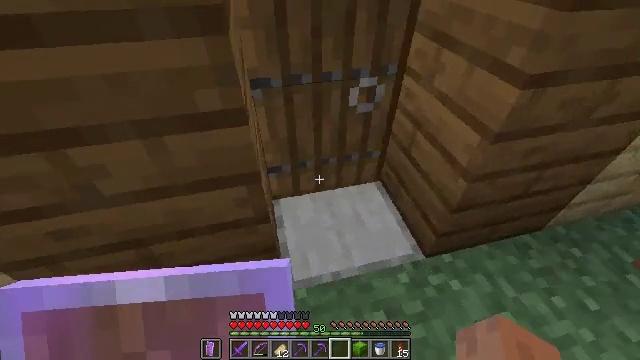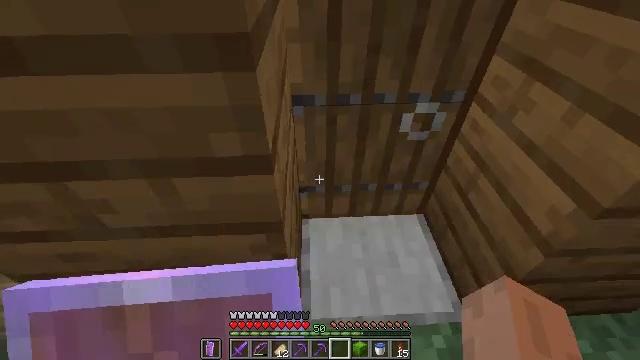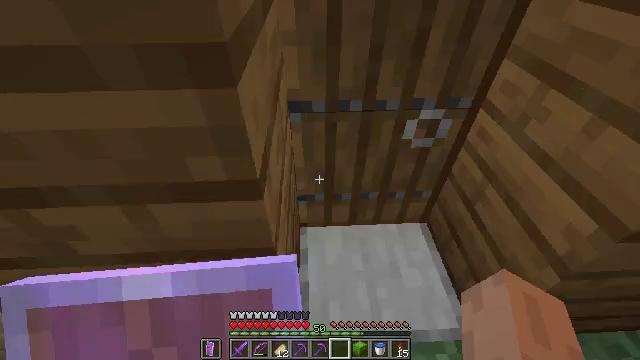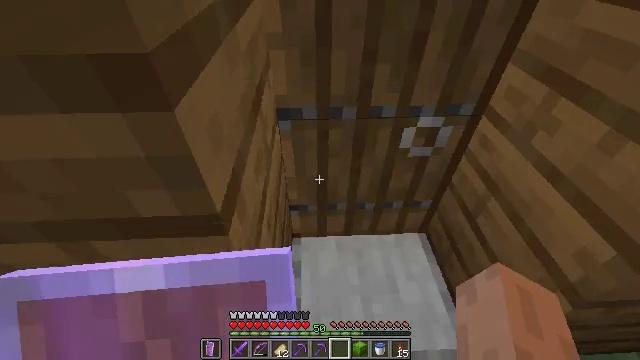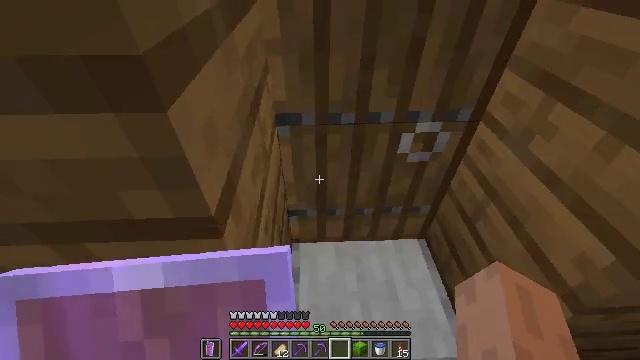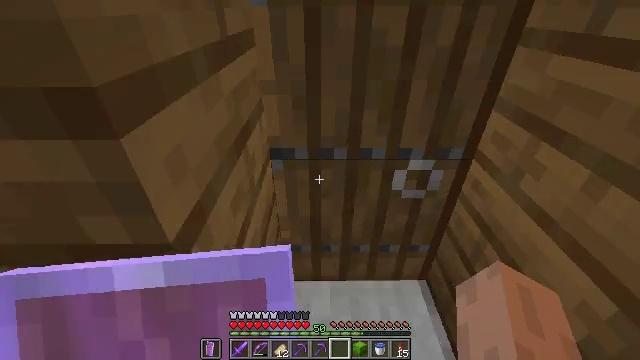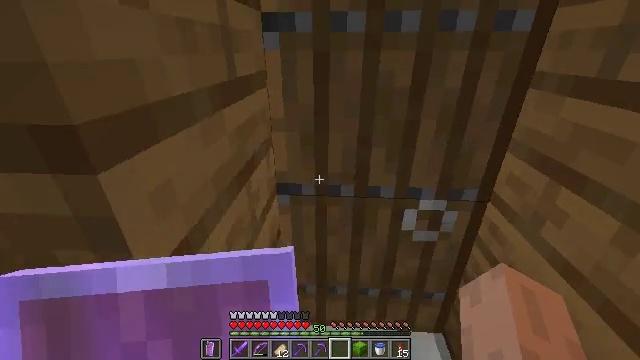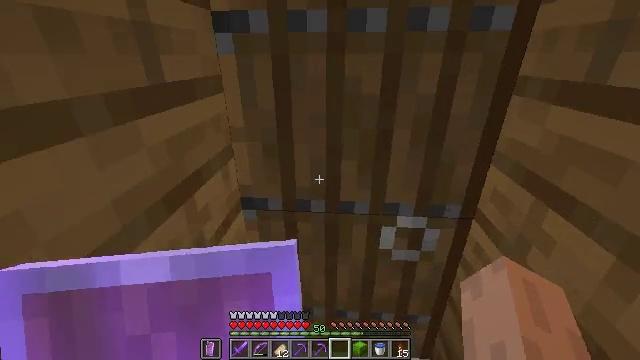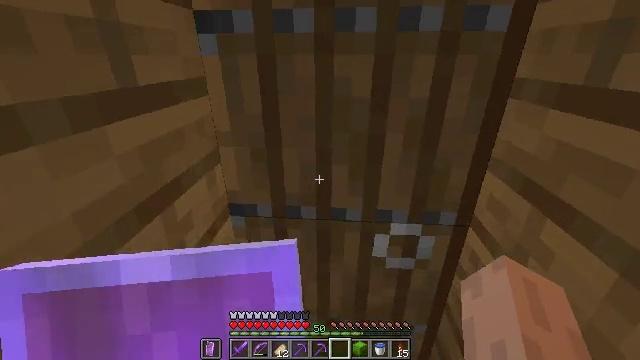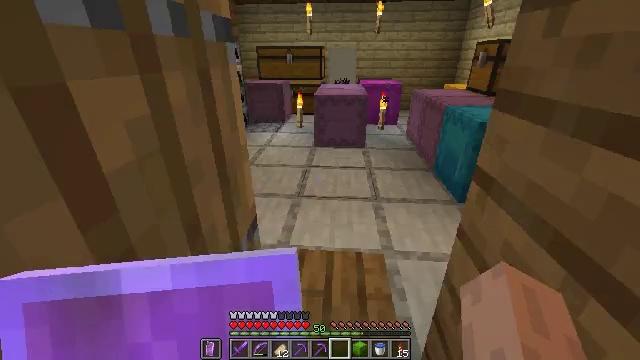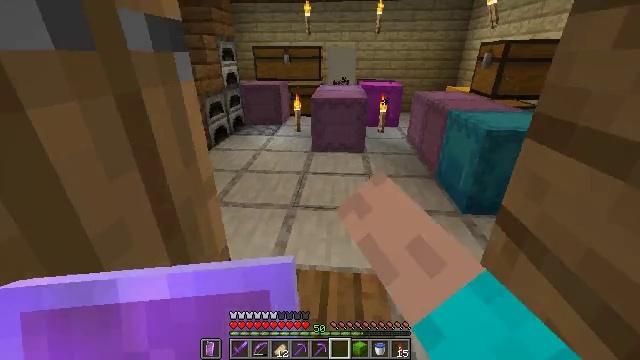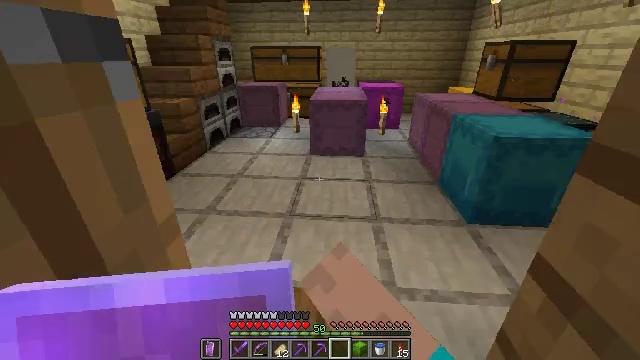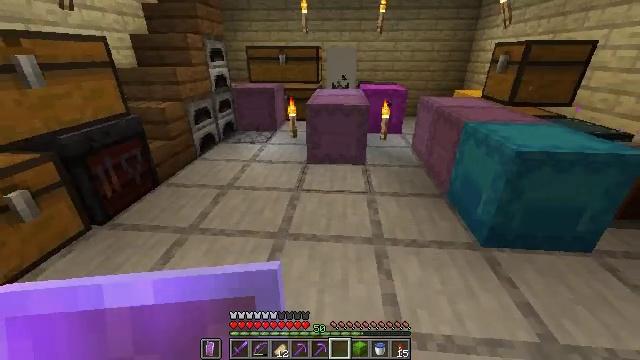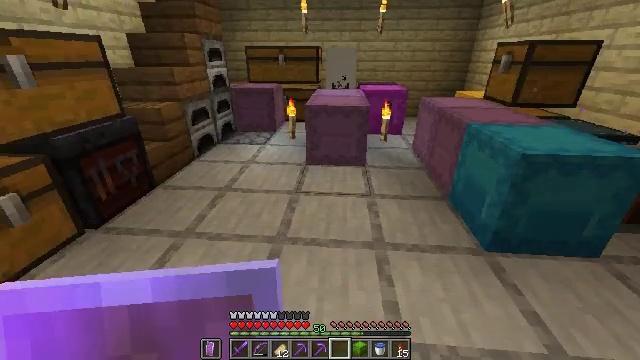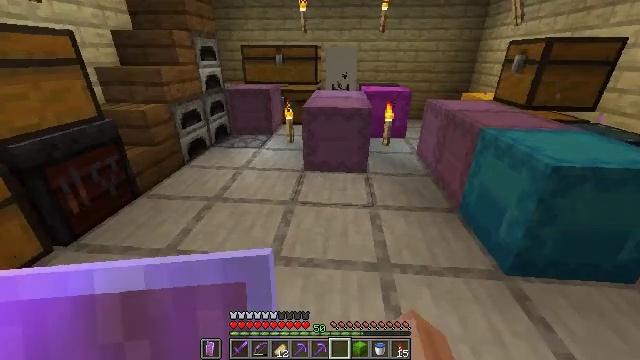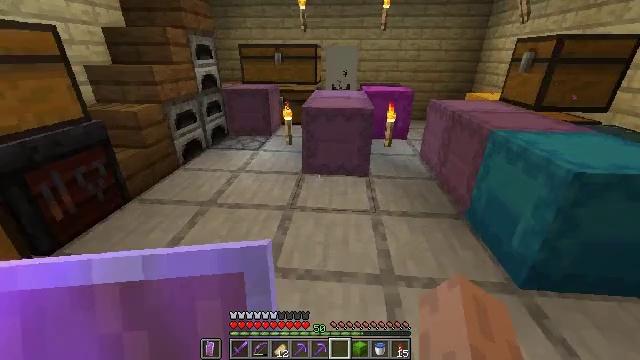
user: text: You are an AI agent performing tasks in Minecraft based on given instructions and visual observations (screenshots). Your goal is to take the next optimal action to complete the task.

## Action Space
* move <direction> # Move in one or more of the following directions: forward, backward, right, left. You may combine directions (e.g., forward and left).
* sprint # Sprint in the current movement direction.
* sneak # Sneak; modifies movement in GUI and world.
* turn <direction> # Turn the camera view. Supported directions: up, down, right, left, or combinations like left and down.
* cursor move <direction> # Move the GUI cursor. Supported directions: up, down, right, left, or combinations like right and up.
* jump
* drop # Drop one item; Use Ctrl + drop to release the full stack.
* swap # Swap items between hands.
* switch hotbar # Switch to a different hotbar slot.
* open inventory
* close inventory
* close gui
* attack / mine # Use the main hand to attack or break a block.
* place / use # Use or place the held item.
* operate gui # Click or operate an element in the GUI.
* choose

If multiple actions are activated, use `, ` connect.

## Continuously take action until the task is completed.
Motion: motion action
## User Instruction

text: Attack the shulker box to pick it up.
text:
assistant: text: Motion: move forward, turn left
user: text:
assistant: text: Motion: move forward
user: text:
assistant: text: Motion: move forward
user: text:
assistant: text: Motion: move forward, turn up
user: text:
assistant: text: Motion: move forward and move right, turn left and up
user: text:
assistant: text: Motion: move forward and move right, turn left and up
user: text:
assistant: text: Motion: move forward and move right, turn up
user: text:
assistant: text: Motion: move forward
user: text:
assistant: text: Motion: move forward, use / place
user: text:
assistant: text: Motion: move forward, use / place
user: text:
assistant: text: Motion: move forward, use / place
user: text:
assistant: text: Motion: move forward, use / place
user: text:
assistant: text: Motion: move forward
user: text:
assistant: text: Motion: move forward
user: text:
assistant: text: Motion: move forward
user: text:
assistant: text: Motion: move forward
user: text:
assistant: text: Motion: move forward
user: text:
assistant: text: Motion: move forward, turn left and up
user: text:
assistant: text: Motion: move forward and move right, turn left and up
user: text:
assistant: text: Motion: move forward and move right, turn left and up
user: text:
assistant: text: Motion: move forward and move right, turn left and up
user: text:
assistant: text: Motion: move forward, turn left and up
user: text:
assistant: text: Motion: move forward, turn left
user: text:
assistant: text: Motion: no_op
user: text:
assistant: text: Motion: no_op
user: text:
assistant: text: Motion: no_op
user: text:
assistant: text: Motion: no_op
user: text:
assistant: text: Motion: no_op
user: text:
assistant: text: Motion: no_op
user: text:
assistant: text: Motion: no_op